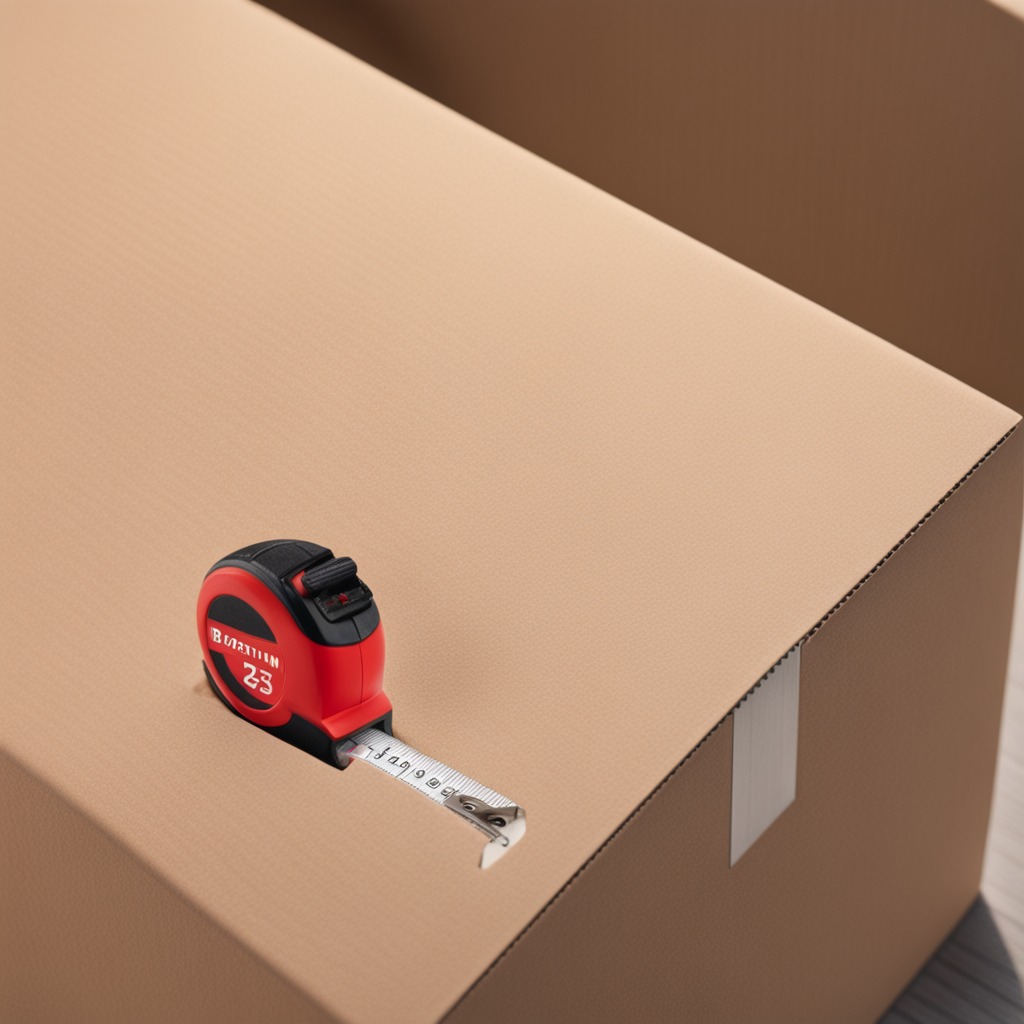
A measuring tape lies on the cardboard box surface.